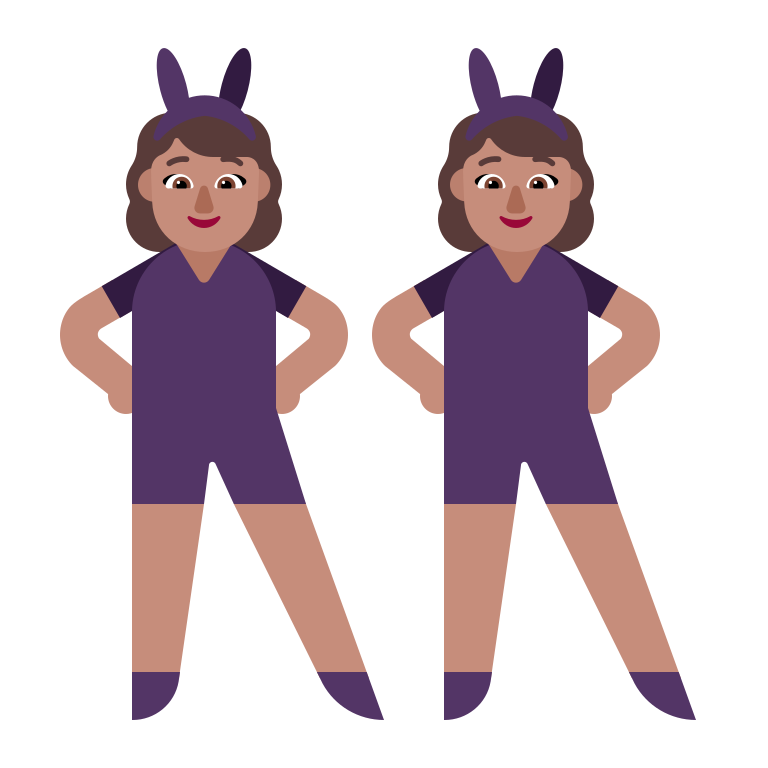
woman with bunny ears flat